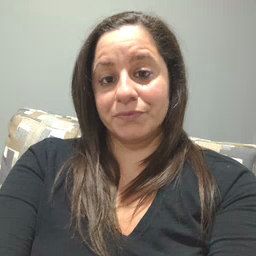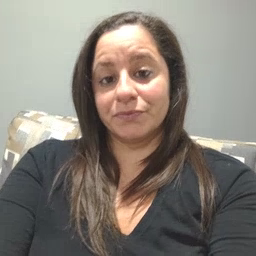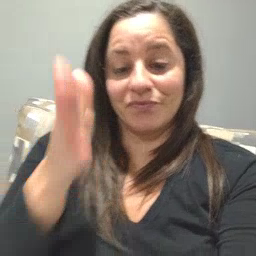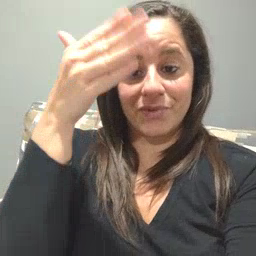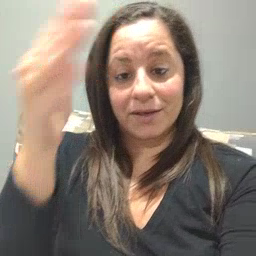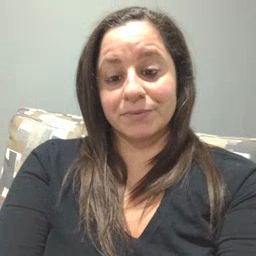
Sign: flag